Aerial crown-view tile of a tropical tree (Barro Colorado Island, Panama), acquired 20250915:
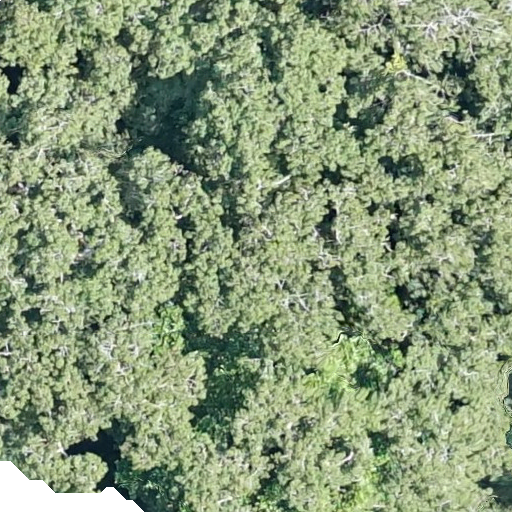
Species: Ceiba pentandra
GBIF accepted scientific name: Ceiba pentandra
Crown area: 689.109 m²